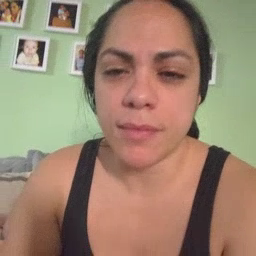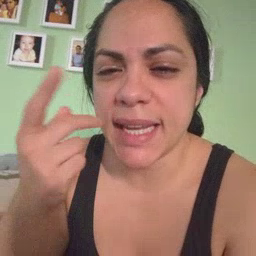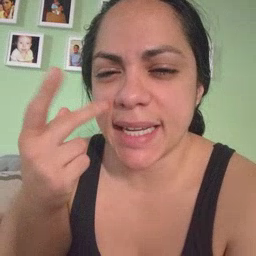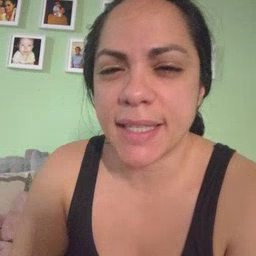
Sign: kitty